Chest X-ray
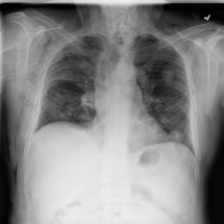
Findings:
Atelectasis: negative
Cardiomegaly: negative
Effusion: negative
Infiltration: negative
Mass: positive
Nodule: negative
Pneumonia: negative
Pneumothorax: negative
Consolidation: positive
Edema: negative
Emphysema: positive
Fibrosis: negative
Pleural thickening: negative
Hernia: negative